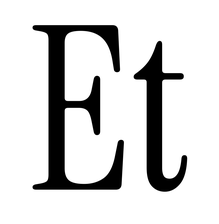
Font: InstrumentSerif-Regular